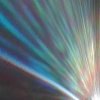
Label: sunburn